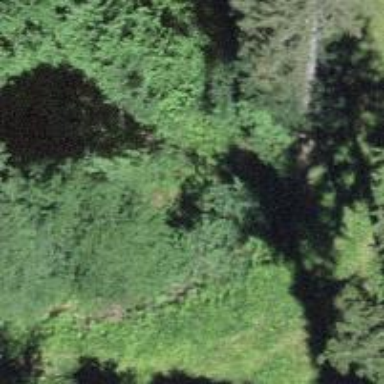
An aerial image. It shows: Culvert tunnel.